Question: I'm going through the igraph examples in python, and keep encountering this problem.

The outermost vertices are partially outside of the bounding box. The <URL> doesn't have this problem nearly as badly.
(Also, in mine, it seems to be drawing additional lines for two-way connections, whereas in the example, it's just putting an arrow on each side. If this is an easy fix, please let me know.)
My code, copied from the example page, is below.
'''
g = Graph.Kautz(m=3, n=2)
adj = g.get_adjacency()
fig.add(g, layout="fr", vertex_label=None)
fig.add(adj, bbox=(360, 0, 480, 120), grid_width=0, opacity=0.7)
fig.show()
'''
My installation details are here.
'''
No configuration file, using defaults
igraph 0.6 running inside Python 2.7.3 (default, Aug 1 2012, 05:16:07)
[GCC 4.6.3] on linux2
'''
I'd be very grateful for any help!
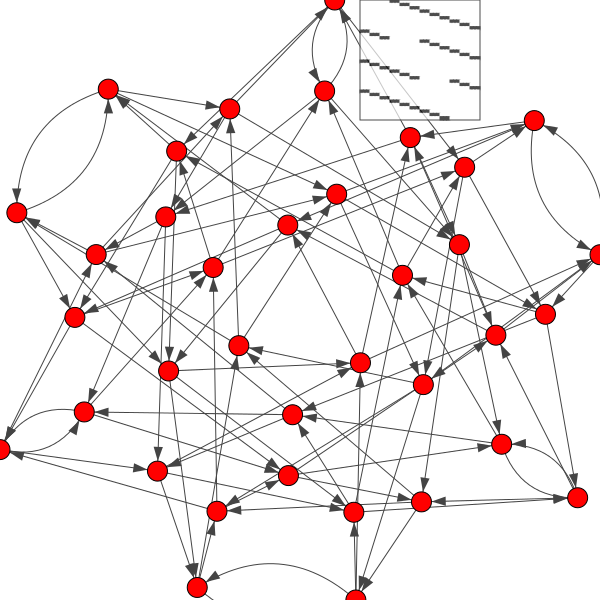
Answer: Curved edges were introduced into the graph drawer of igraph later than the time when that figure was made in the documentation, so that's why you haven't seen the curved edges in the figure of the documentation. Anyway, curved edges can easily be disabled:
'''
graph.es["curved"] = False
'''
or
'''
plot(graph, edge_curved=False)
'''
As for the edges that do not fit in the bounding box: the 'plot()' function (which is the one-shot function for quick plots) has a 'margin' keyword argument that puts a white margin around the graph plot; this is essentially done by contracting the bounding box of the figure by a given number of pixels to ensure that the edges stay inside (most of the time). When you construct your own plot by working directly with the 'plot' class, you have to add a margin yourself:
'''
bbox = BoundingBox(600, 600)
figure = Plot(bbox=bbox)
bbox = bbox.contract(20)
figure.add(graph, bbox=bbox, layout=layout)
figure.show()
'''
Another difference between the built-in 'plot' function and the 'Plot' class is that the 'plot' function adds a white background by default, while 'Plot' uses a transparent background. You can override that by using the 'background' keyword argument of the 'Plot' constructor.